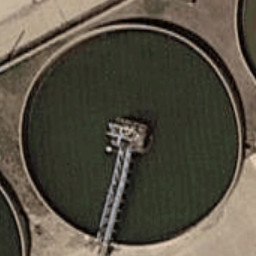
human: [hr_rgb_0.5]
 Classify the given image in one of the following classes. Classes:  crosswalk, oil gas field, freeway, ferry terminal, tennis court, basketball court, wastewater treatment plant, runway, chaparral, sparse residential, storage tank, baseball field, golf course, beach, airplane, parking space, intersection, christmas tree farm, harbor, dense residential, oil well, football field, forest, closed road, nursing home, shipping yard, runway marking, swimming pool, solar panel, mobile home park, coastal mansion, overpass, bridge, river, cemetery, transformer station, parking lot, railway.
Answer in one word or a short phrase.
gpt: wastewater treatment plant